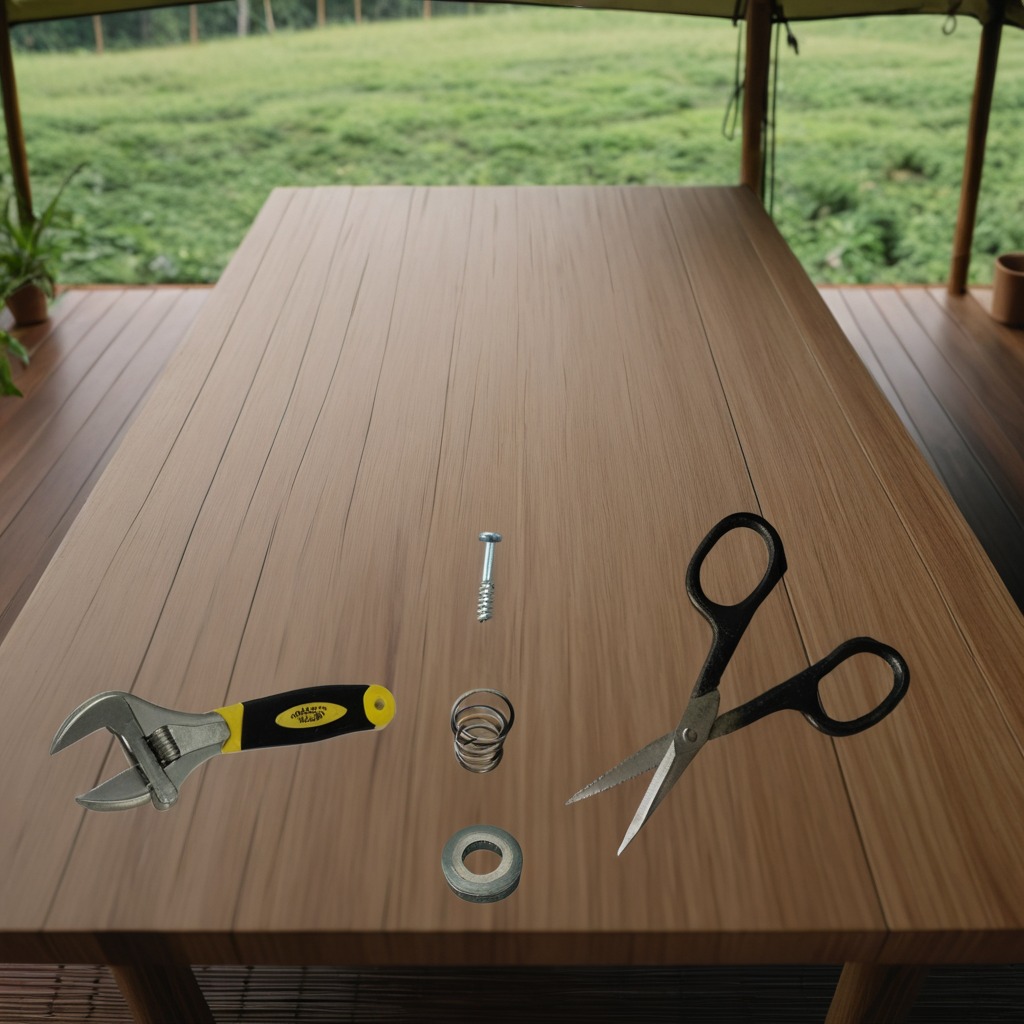
A flat metal washer, a metal machine screw, a coiled metal spring, a pair of scissors, and a wrench are lying on a wooden table inside a jungle field workshop tent humid ambient light worn but